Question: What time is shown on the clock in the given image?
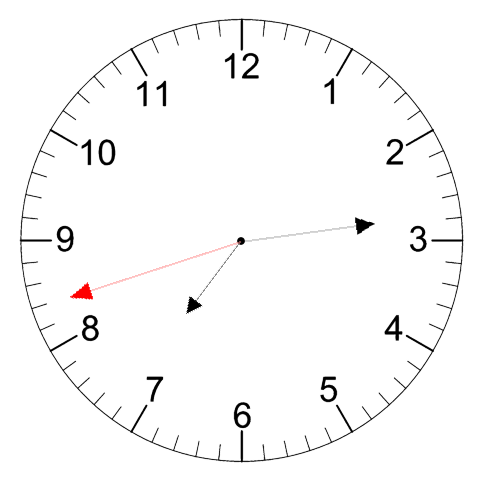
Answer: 07:13:42